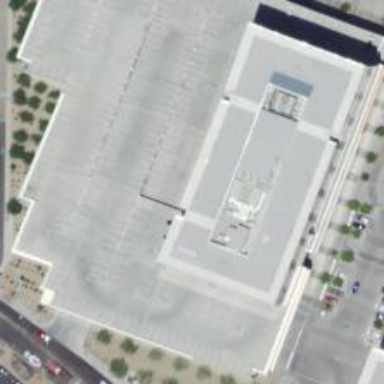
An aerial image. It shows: Multi-storey parking building.